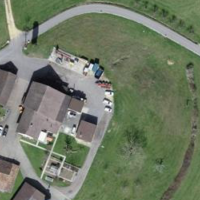
EUNIS habitat code: 25
Species observed at this site:
Salvia glutinosa
Cardamine heptaphylla